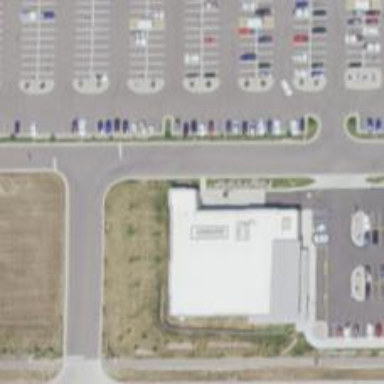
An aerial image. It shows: Retail building.